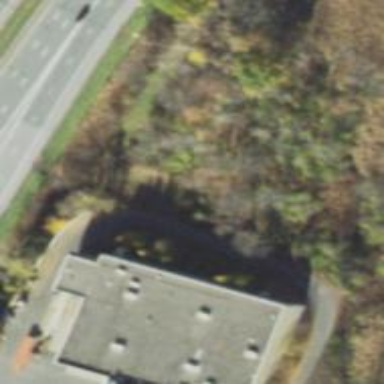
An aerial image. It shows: Building.